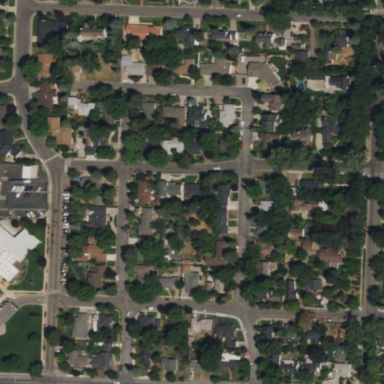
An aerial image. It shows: This residential area consists of single-family homes.